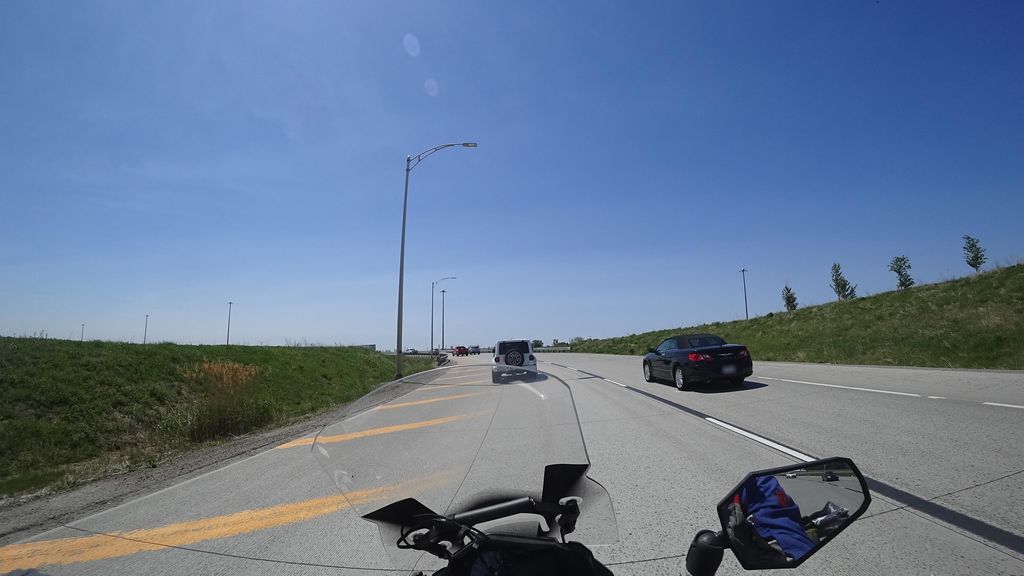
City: quebec_city